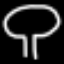
Label: mushroom